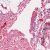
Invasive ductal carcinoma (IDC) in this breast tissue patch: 1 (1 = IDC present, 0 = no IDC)